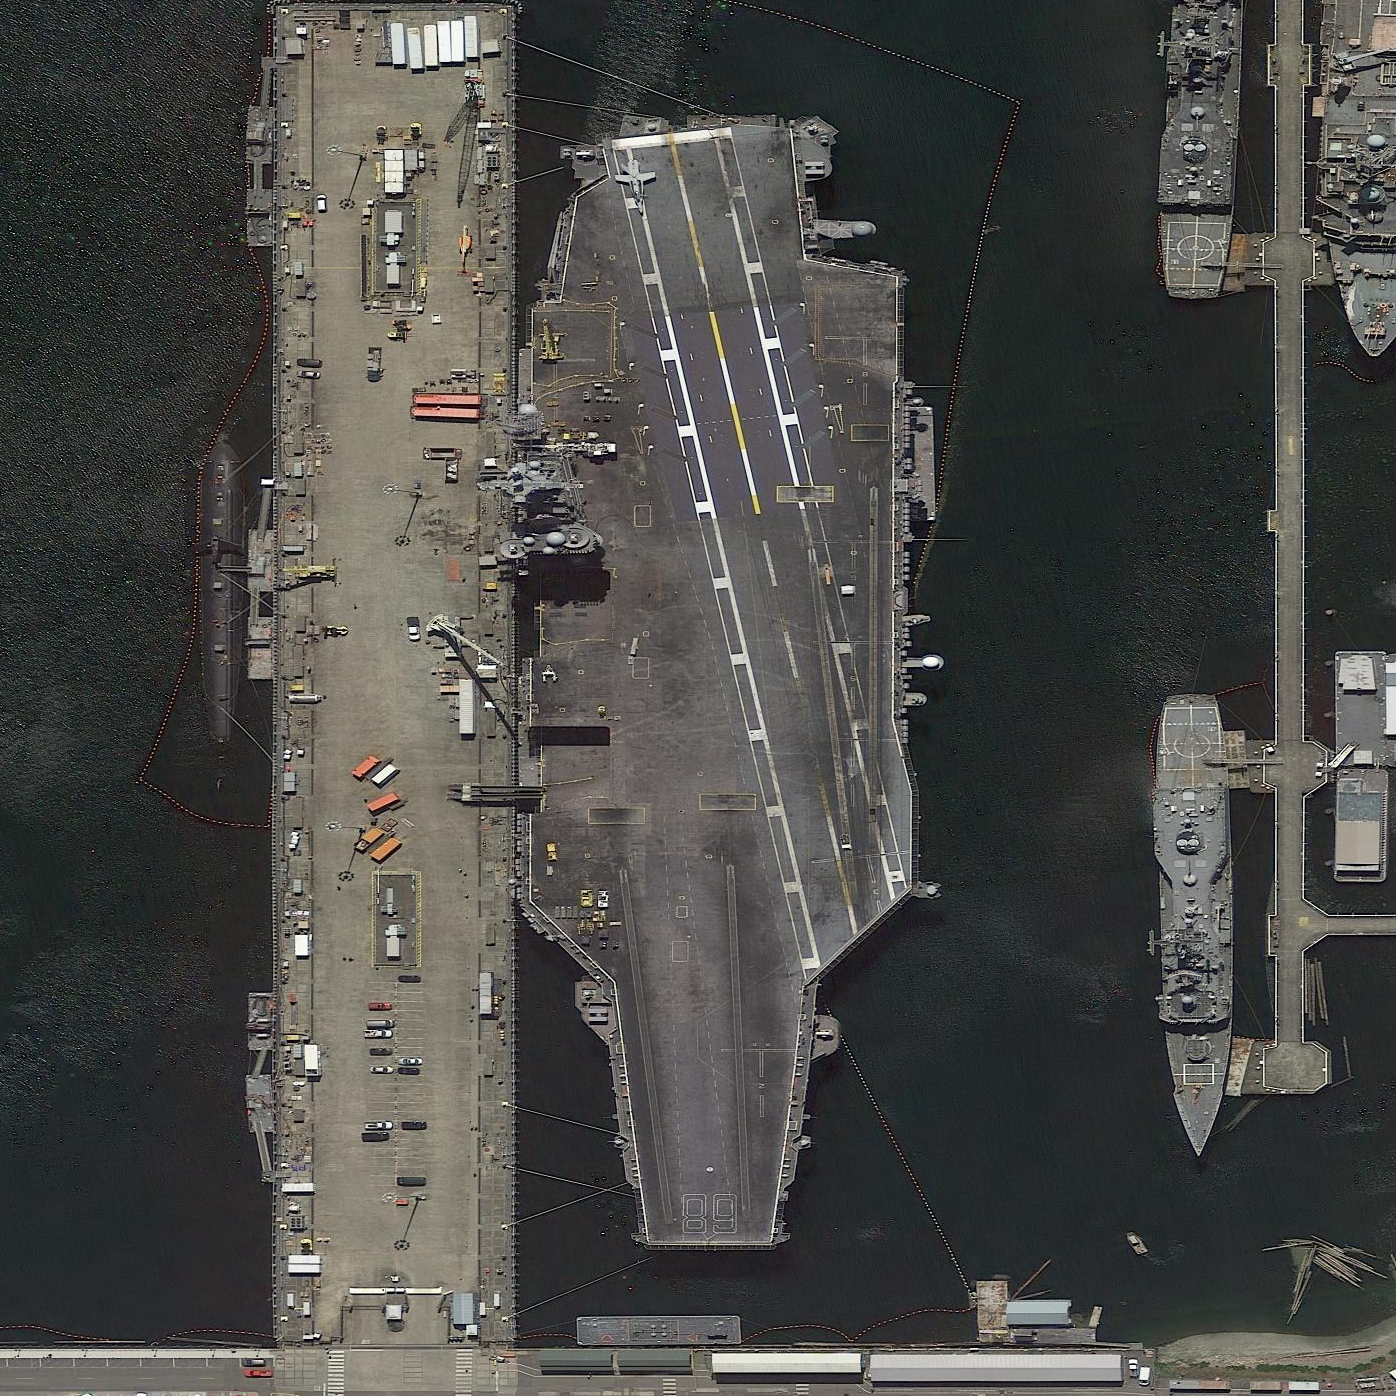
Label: Nimitz-class_aircraft_carrier